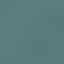
Label: SeaLake